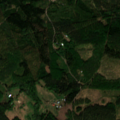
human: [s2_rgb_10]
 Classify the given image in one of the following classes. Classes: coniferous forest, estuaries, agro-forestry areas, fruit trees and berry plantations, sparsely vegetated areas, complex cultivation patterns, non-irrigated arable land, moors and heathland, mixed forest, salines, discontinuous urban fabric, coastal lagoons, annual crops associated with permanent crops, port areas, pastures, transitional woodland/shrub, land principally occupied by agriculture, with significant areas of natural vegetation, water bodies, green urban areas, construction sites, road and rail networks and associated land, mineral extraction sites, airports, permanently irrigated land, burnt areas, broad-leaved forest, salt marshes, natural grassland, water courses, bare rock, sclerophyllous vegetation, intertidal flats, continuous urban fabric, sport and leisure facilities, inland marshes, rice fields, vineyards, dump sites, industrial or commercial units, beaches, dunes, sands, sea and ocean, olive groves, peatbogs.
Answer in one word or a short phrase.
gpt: broad-leaved forest, coniferous forest, mixed forest